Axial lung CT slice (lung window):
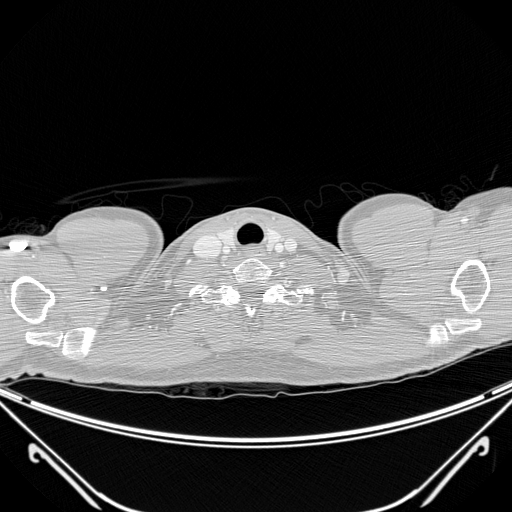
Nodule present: no